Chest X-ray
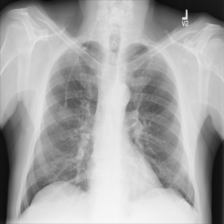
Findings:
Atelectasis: negative
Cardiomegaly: negative
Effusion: negative
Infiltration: negative
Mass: positive
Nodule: positive
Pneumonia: negative
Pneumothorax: negative
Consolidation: negative
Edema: negative
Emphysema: negative
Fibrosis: negative
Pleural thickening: negative
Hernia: negative